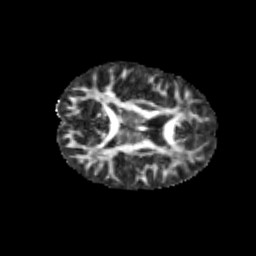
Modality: FA
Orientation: axial
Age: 9
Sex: male
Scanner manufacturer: siemens
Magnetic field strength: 3 T
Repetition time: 3.8 s
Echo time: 0.07 s